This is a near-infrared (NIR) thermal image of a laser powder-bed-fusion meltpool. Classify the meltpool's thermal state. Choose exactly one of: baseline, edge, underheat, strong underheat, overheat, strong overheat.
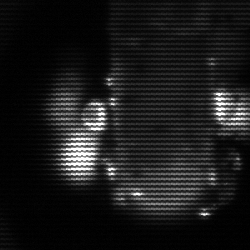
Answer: strong underheat